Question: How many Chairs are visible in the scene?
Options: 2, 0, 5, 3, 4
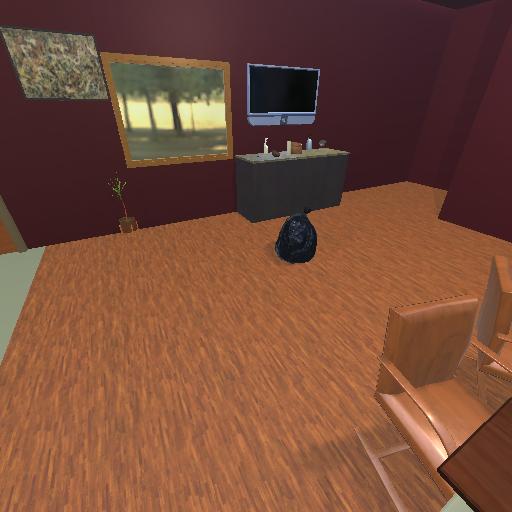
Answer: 2